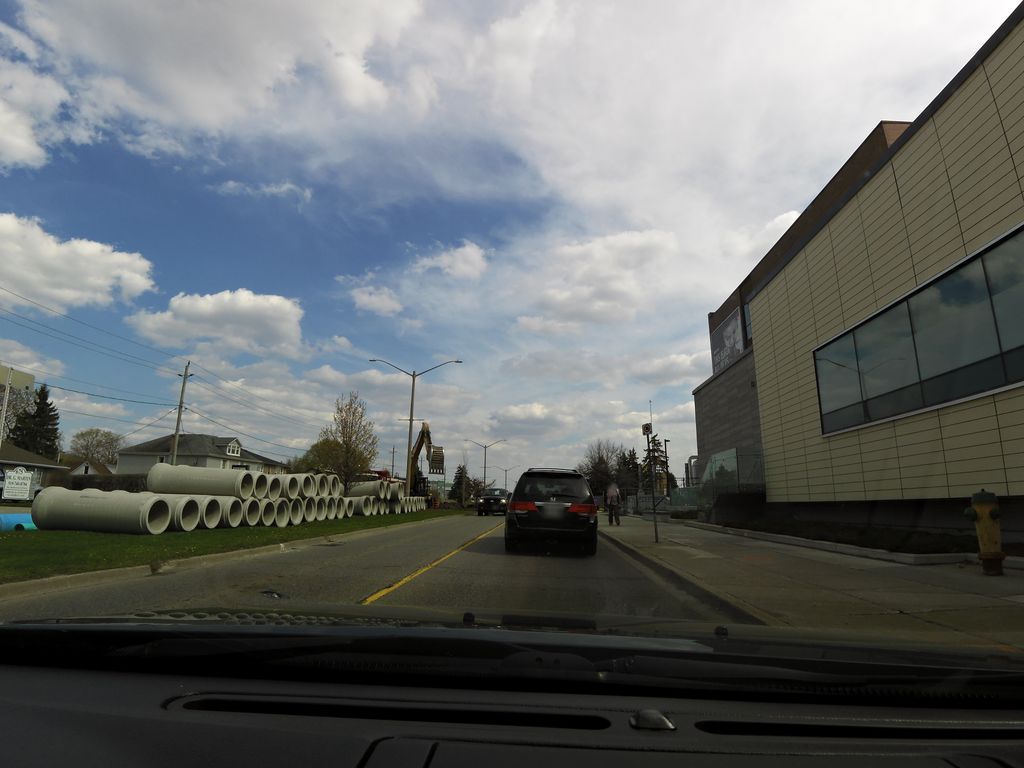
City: kitchener-waterloo